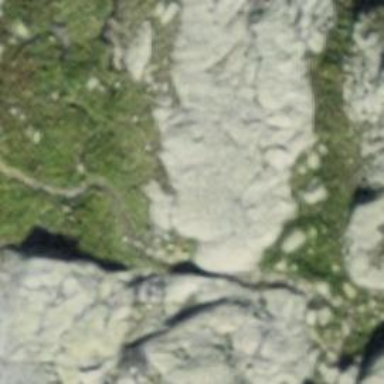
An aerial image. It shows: Rocky path.